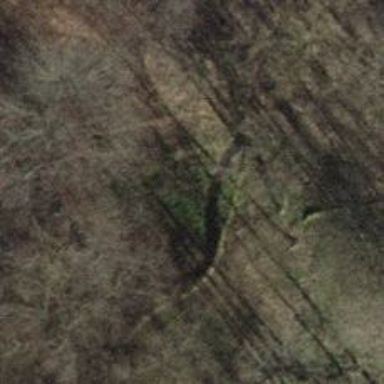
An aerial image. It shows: Path on the ground.